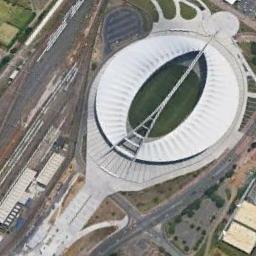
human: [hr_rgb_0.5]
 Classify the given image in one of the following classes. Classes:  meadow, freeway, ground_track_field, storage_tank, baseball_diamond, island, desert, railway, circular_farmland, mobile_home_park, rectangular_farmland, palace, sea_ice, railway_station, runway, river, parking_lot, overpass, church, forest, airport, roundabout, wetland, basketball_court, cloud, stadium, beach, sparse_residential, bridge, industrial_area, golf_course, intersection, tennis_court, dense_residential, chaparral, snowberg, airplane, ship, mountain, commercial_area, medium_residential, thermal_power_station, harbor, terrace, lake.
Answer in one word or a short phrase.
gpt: stadium